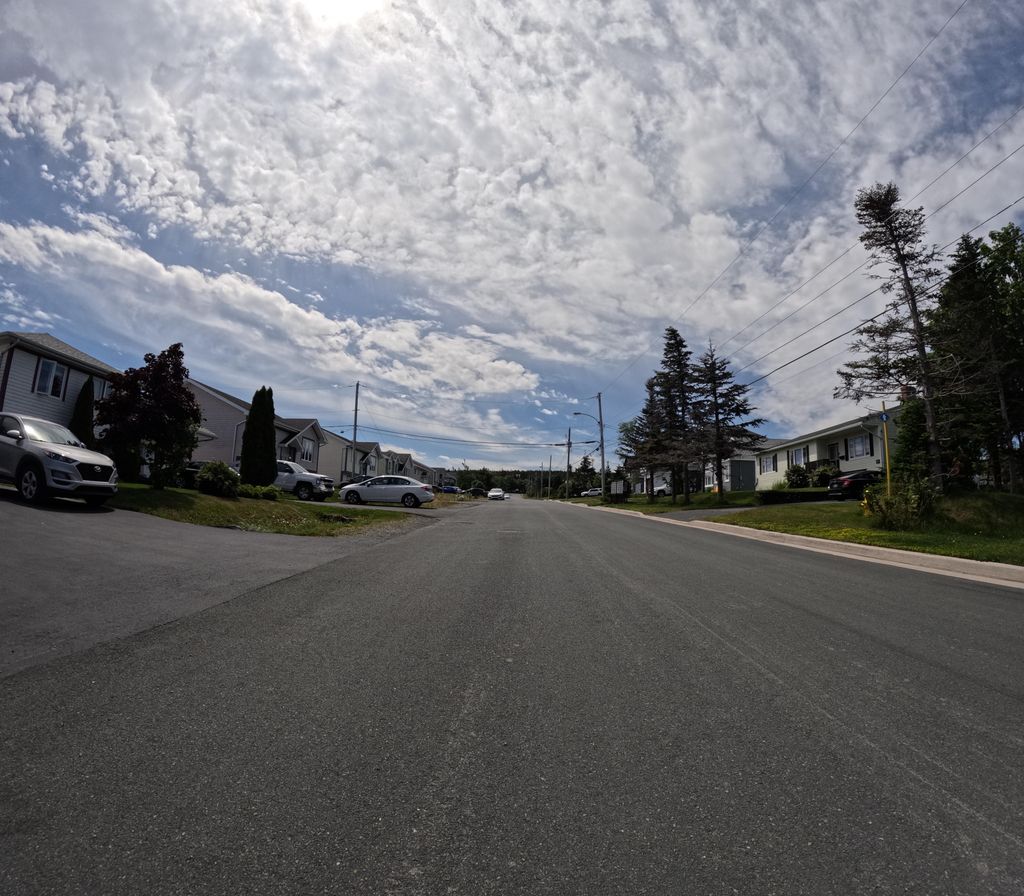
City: st_johns